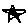
Label: star